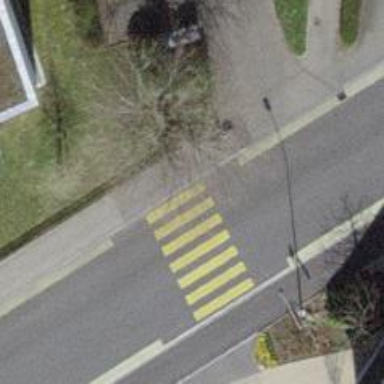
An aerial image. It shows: Uncontrolled zebra crossing on the road.